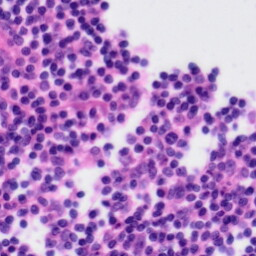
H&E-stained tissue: Tonsil